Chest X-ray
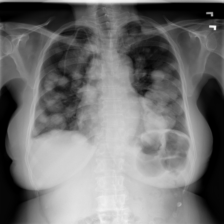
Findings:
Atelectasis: negative
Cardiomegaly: positive
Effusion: negative
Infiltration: negative
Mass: negative
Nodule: negative
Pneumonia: negative
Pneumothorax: negative
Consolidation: negative
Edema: negative
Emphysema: negative
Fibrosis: negative
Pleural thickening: negative
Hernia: negative